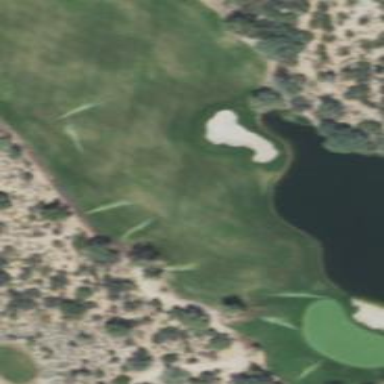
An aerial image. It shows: View of golf hole.